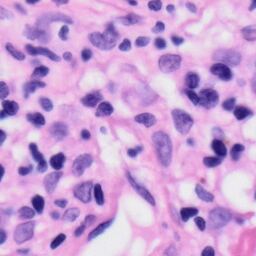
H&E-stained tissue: Skin